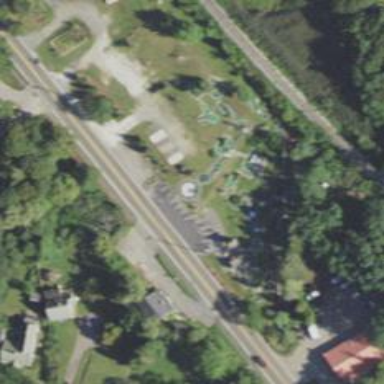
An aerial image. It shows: Miniature golf leisure land.